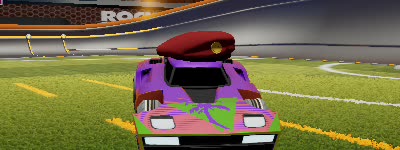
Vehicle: breakout